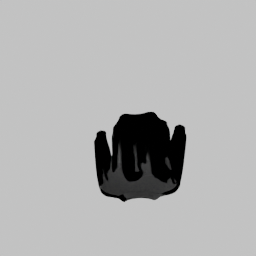
Label: people